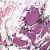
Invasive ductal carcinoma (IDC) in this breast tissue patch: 0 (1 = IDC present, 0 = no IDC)